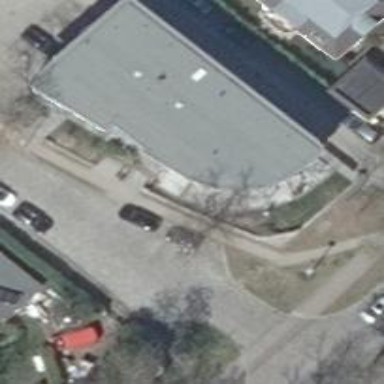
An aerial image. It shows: Café.